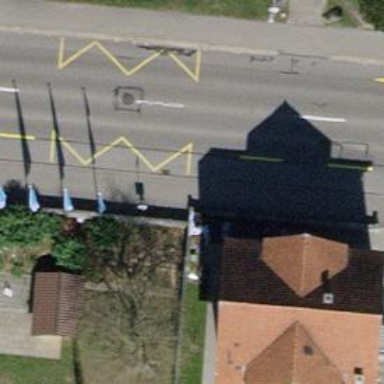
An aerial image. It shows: Bus stop with platform for public transport.